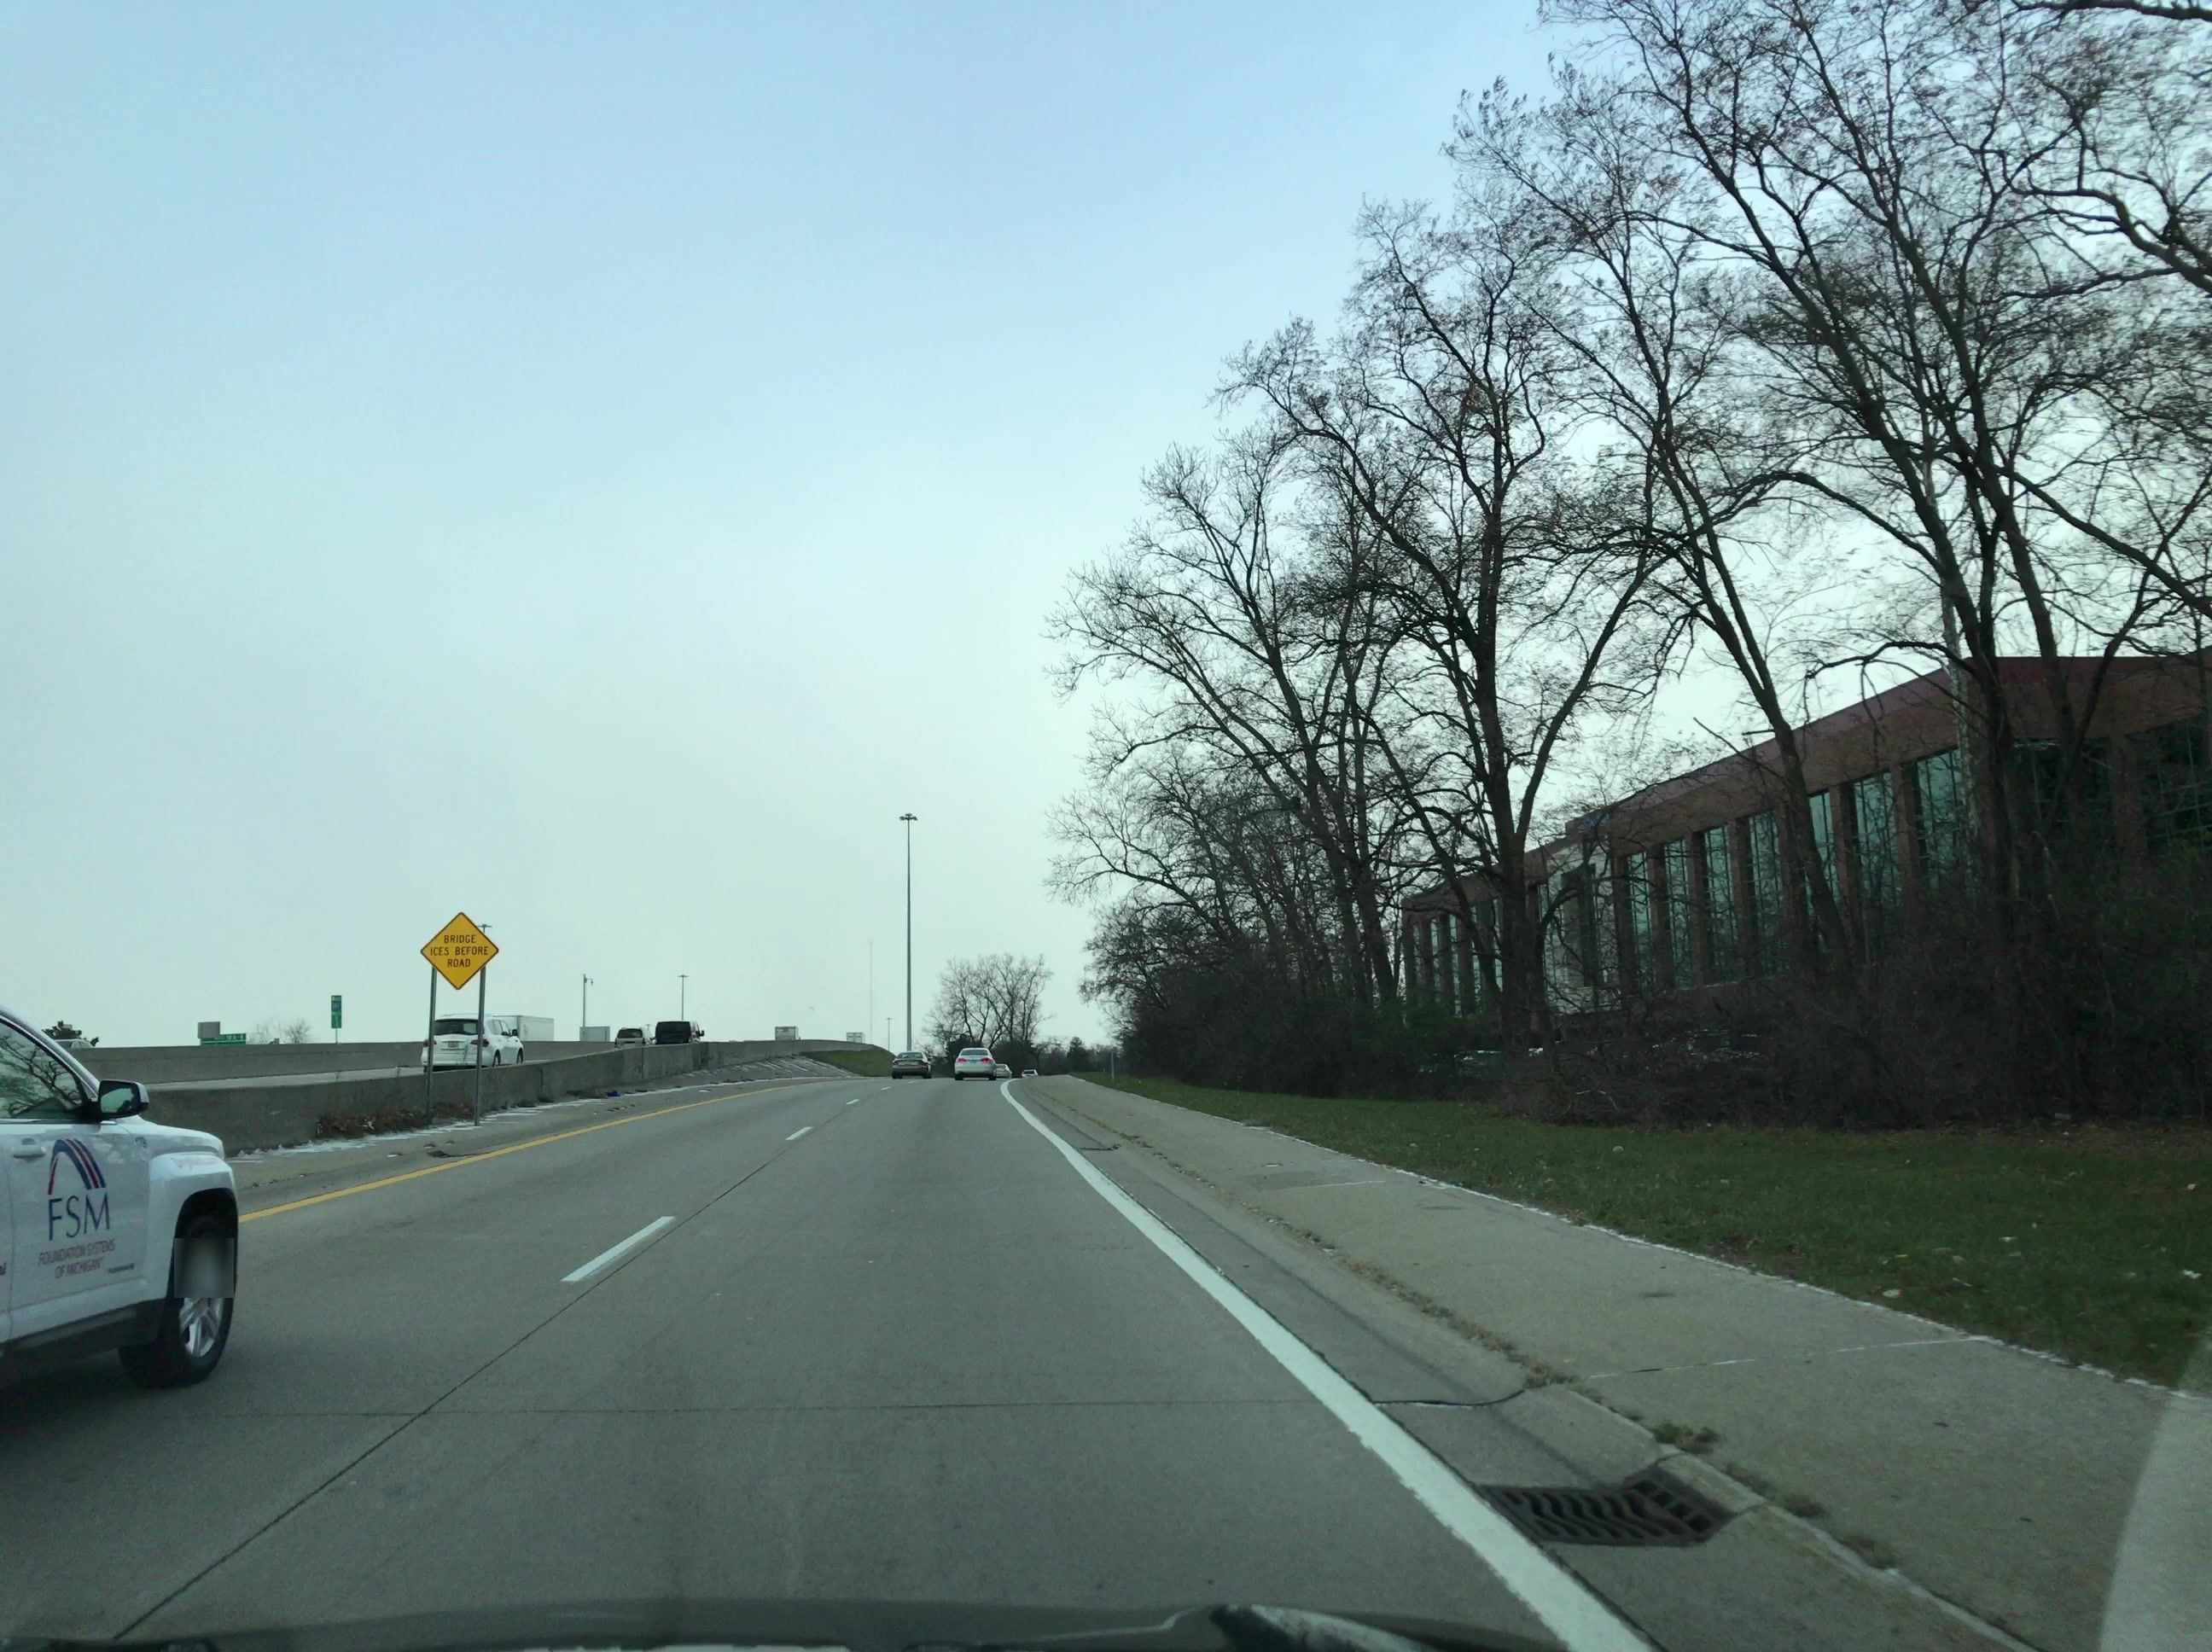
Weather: cloudy
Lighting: day
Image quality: good
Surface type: driving surface
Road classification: motorway_link
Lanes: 2
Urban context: suburban or peri-urban
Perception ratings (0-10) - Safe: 2.92, Lively: 4.38, Beautiful: 4.32, Boring: 6.97, Depressing: 6.75, Wealthy: 1.29